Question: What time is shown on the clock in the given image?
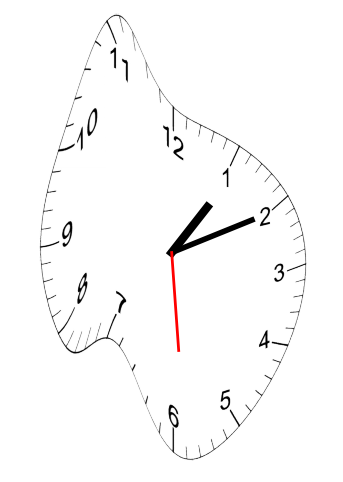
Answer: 01:10:29